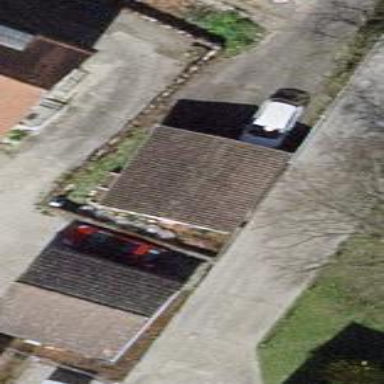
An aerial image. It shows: Garage building.